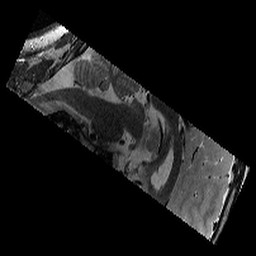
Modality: T2w
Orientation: sagittal
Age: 13
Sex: male
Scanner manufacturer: siemens
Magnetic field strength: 3 T
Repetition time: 8.46 s
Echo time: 0.067 s